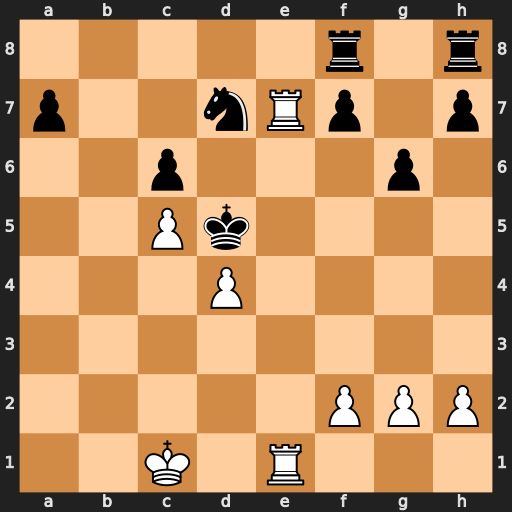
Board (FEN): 5r1r/p2nRp1p/2p3p1/2Pk4/3P4/8/5PPP/2K1R3
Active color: w
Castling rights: -
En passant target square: -
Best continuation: Rxd7+ Kc4 Kd2 Rb8 Rc1+